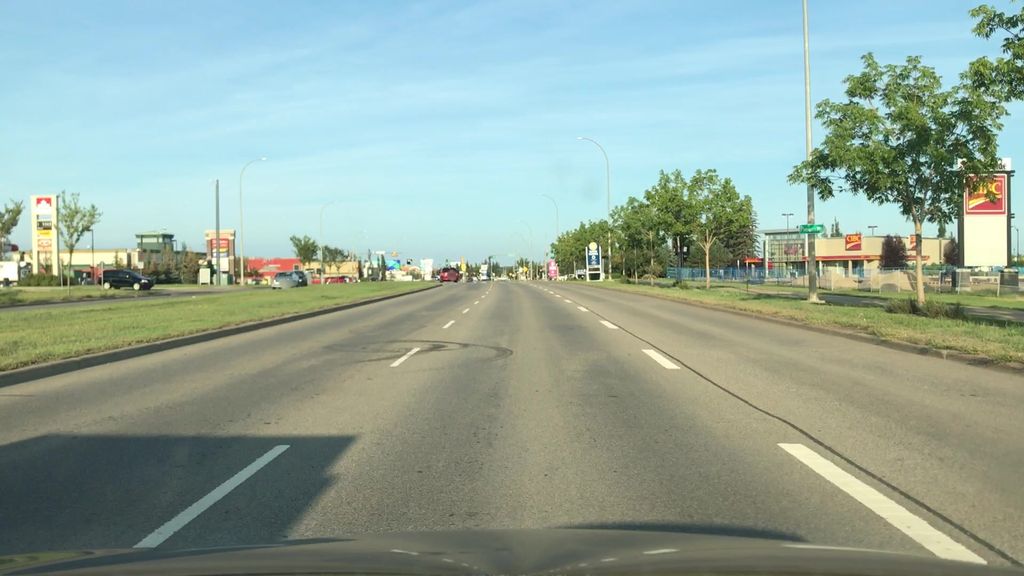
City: edmonton